Question:
I am trying to make a 24 hour sidebar menu. But not all numbers fit on every screen. Does anyone know a good approach for me to fix this issue so all the numbers show
'''
<?xml version="1.0" encoding="utf-8"?>
<TextView xmlns:android="http://schemas.android.com/apk/res/android"
android:id="@+id/car_history_sidemenu_item"
android:layout_width="wrap_content"
android:layout_height="wrap_content"
android:gravity="center"
android:padding="3dp"
android:textSize="14sp" />
'''
'''
<?xml version="1.0" encoding="utf-8"?>
<RelativeLayout xmlns:android="http://schemas.android.com/apk/res/android"
android:layout_width="match_parent"
android:layout_height="match_parent" >
<RelativeLayout
android:layout_width="match_parent"
android:layout_height="match_parent"
android:orientation="vertical"
android:layout_alignParentBottom="true">
<RelativeLayout
android:id="@+id/car_history_map_content"
android:layout_width="wrap_content"
android:layout_height="match_parent"
android:layout_toStartOf="@+id/history_side_index"
android:layout_toLeftOf="@+id/history_side_index"
android:layout_alignParentTop="true"
android:layout_alignParentLeft="true"
android:layout_alignParentStart="true"
android:layout_alignParentBottom="true">
</RelativeLayout>
<LinearLayout
android:id="@+id/history_side_index"
android:background="#c3c3c3"
android:orientation="vertical"
android:layout_width="wrap_content"
android:layout_height="fill_parent"
android:gravity="center"
android:padding="3dp"
android:textSize="14sp"
android:layout_alignParentRight="true"
android:layout_alignParentEnd="true"
android:layout_alignParentTop="true">
</LinearLayout>
</RelativeLayout>
</RelativeLayout>
'''
'''
protected void setupFastScrollList()
{
LinearLayout linearLayout;
linearLayout = (LinearLayout) findViewById(R.id.history_side_index);
TextView textView;
for(int i = 0; i < 24; i++)
{
textView = (TextView) getLayoutInflater().inflate(R.layout.car_history_sidemenu_item,null);
textView.setText("" + i);
linearLayout.addView(textView);
}
}
'''
Do i have to scale everything on runtime or is there a smart way by XML to automatically scale the numbers to fit on every device screen.
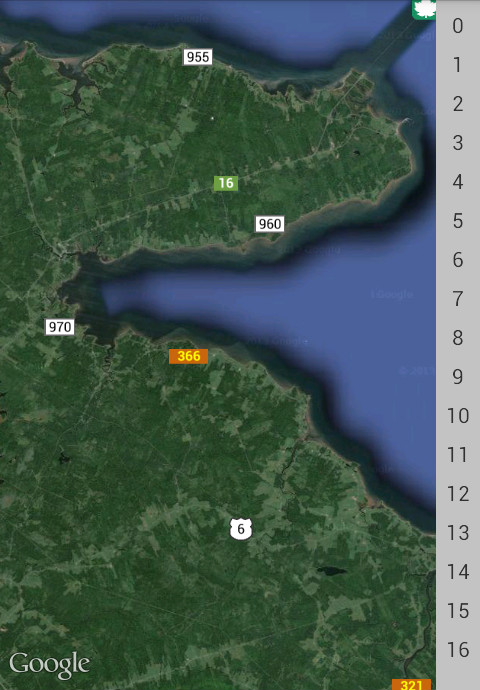
Answer: Please read Google's article about Supporting Multiple Screens.
Stable Link: <URL>